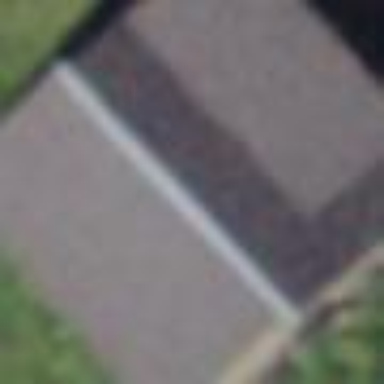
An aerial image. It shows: Rural barn.